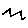
Label: zigzag